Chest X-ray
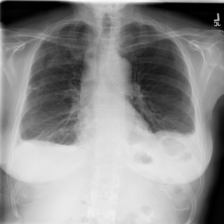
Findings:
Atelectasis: positive
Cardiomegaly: negative
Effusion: negative
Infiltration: negative
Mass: negative
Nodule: negative
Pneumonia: negative
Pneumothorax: negative
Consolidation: negative
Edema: negative
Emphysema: negative
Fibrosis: negative
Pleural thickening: negative
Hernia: negative